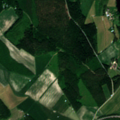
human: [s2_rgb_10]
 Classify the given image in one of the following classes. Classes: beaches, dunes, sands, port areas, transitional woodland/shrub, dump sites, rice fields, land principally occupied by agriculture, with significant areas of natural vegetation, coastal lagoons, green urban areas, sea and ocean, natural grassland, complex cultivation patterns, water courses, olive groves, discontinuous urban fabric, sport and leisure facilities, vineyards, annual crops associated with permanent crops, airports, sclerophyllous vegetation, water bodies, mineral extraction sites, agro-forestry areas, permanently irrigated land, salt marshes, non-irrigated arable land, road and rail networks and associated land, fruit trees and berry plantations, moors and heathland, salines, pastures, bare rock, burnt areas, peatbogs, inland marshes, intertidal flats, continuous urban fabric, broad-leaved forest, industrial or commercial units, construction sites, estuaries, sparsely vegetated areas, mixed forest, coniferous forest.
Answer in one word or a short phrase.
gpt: non-irrigated arable land, land principally occupied by agriculture, with significant areas of natural vegetation, mixed forest, water bodies